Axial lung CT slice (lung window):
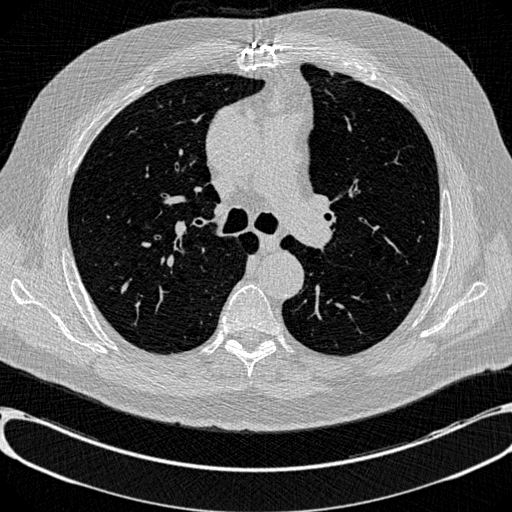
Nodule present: no